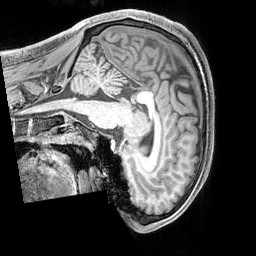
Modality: T1w
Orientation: sagittal
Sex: male
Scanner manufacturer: siemens
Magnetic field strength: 3 T
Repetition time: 2.3 s
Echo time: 0.00226 s